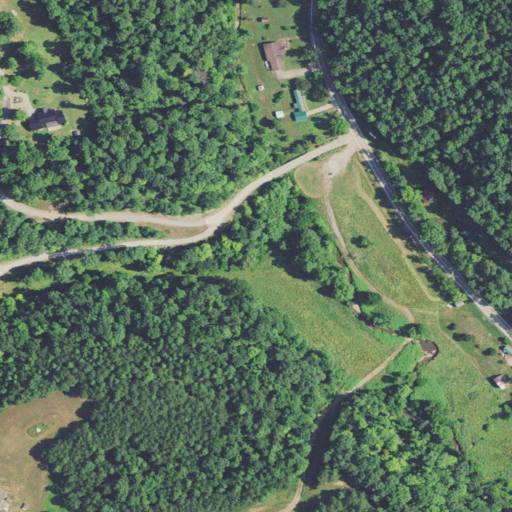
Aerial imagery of valley in West Virginia named Hickory Hollow containing deciduous forest, pasture, open development, low intensity development, mixed forest, evergreen forest, and grassland